Aerial crown-view tile of a tropical tree (Barro Colorado Island, Panama), acquired 20250414:
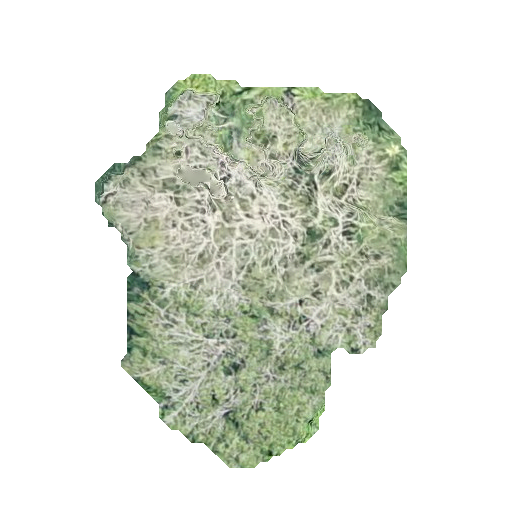
Species: Tabebuia rosea
GBIF accepted scientific name: Tabebuia rosea
Crown area: 128.85 m²